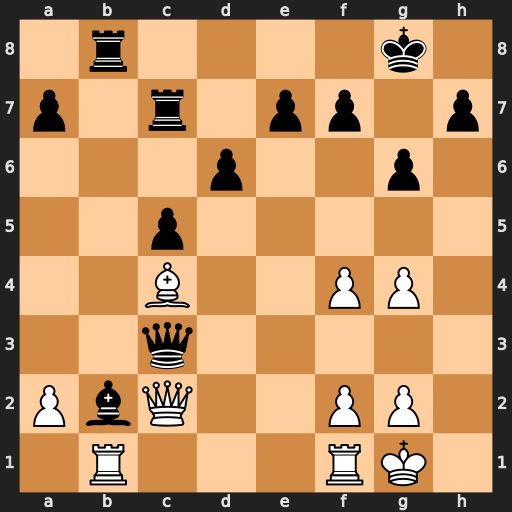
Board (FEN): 1r4k1/p1r1pp1p/3p2p1/2p5/2B2PP1/2q5/PbQ2PP1/1R3RK1
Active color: w
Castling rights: -
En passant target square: -
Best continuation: Qxc3 Bxc3 Rxb8+